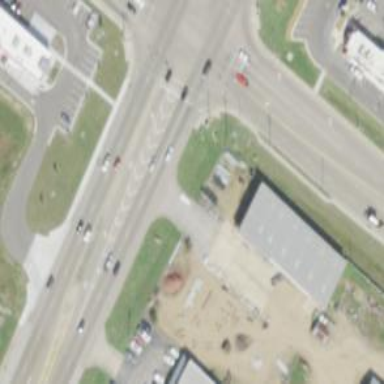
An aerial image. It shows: Asphalt road with dual carriageways at trunk level.